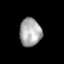
Tissue: lung
Cell type: Epithelial cells
Senescence score: 0.1167
Nuclear area (px): 604
Mean DAPI intensity: 167.21